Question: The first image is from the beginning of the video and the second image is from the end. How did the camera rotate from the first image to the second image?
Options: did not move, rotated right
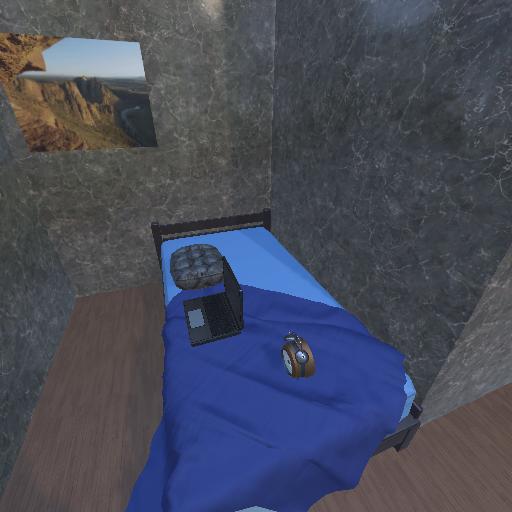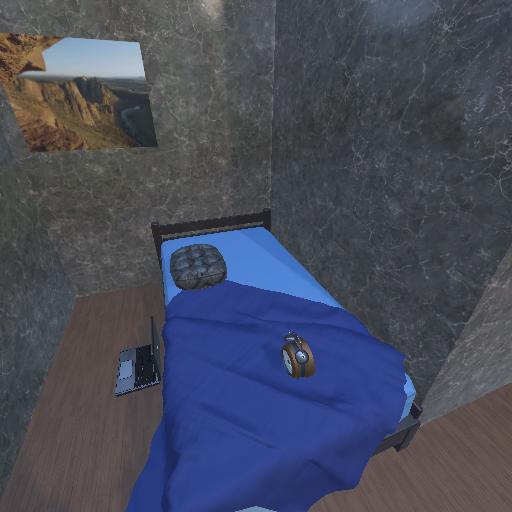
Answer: did not move